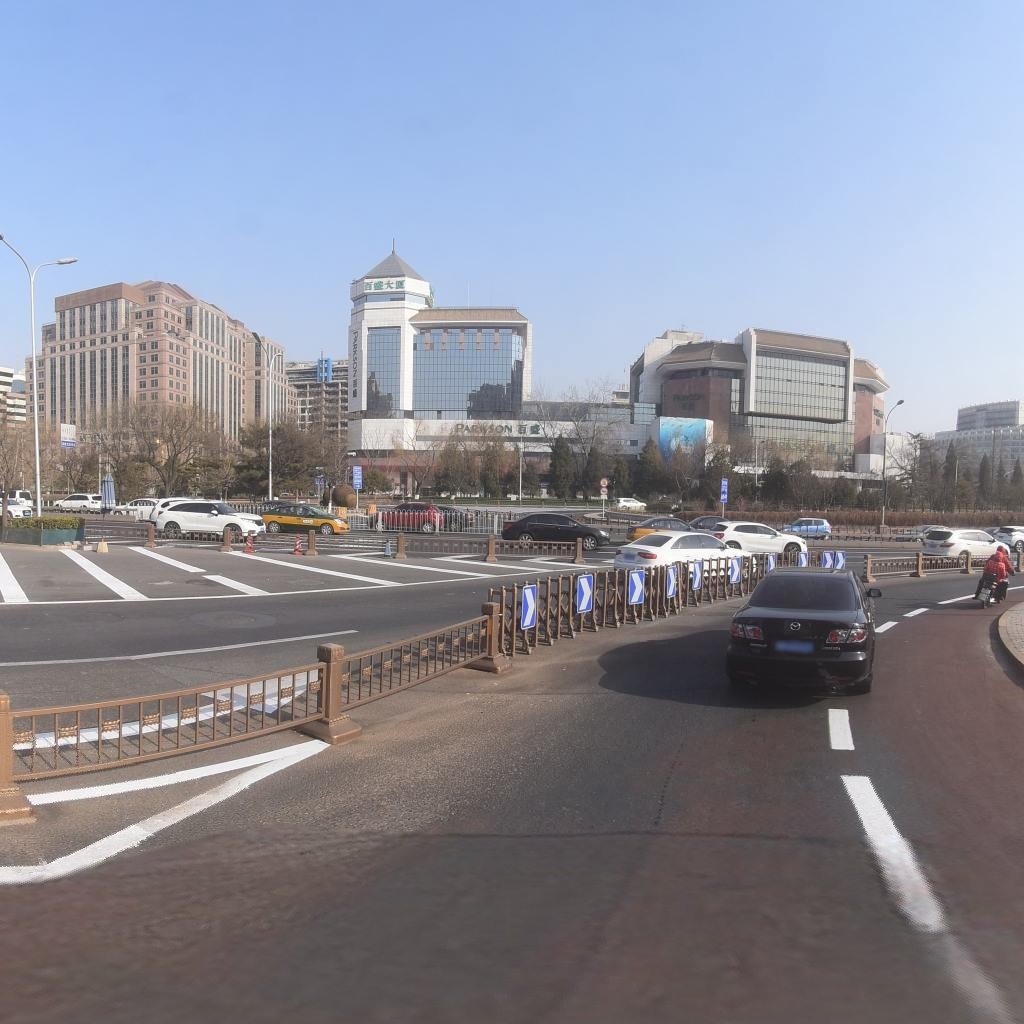
Region: Xicheng
Road damage annotations: manhole cover, transverse patch